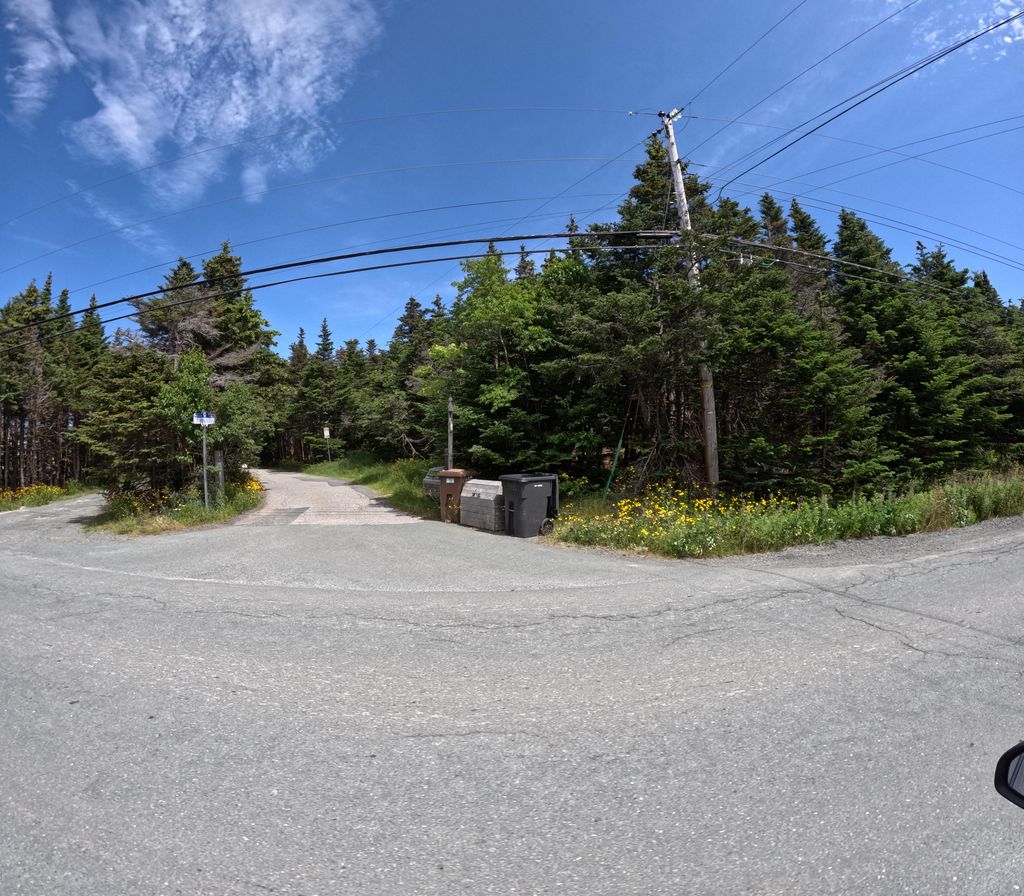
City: st_johns